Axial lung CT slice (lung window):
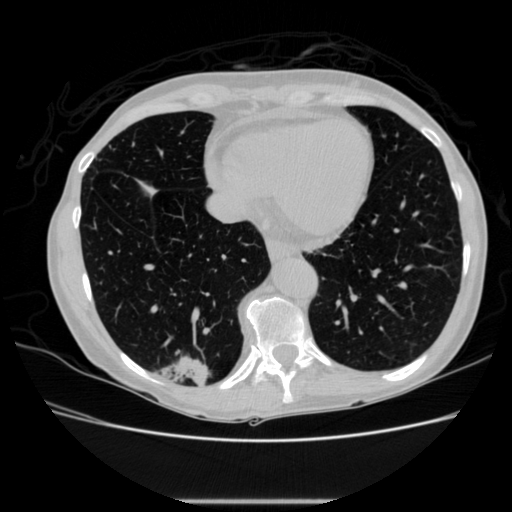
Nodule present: no